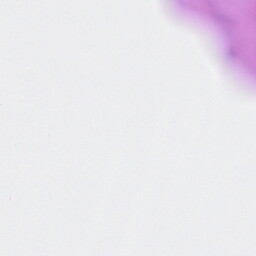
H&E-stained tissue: Breast